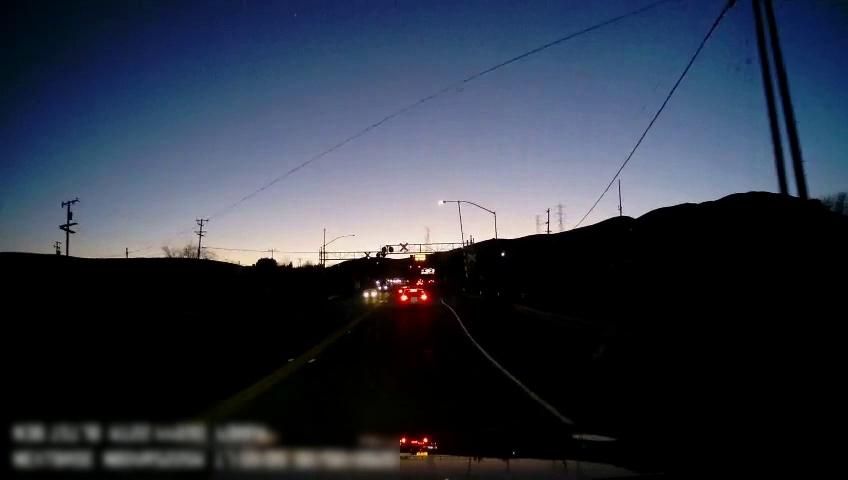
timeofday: Dusk/Dawn/Twilight
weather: Other
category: Drivable Space
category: Vehicles | Car
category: Vehicles | SUV
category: Vehicles | Car
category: Lanes | Current Lane
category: Lanes | Opposite Lane
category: Lanes | Current Lane
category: Traffic | Signs
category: Traffic | Signs
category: Traffic | Signs